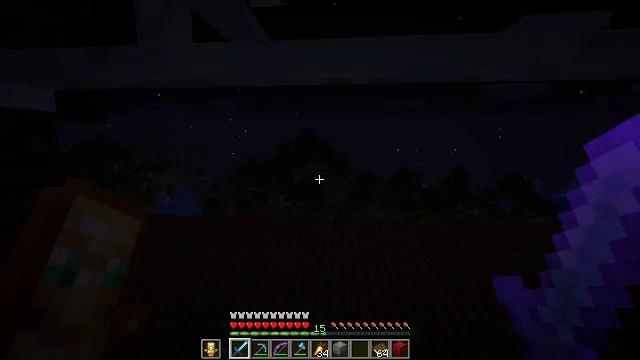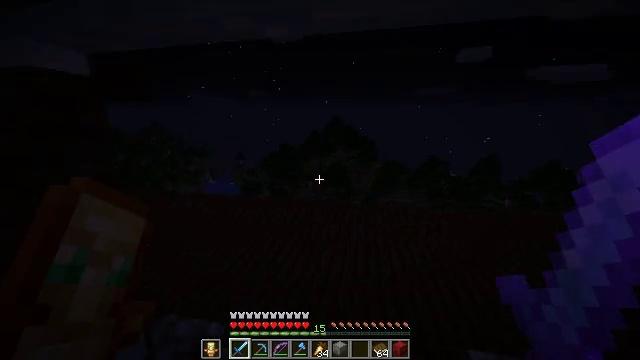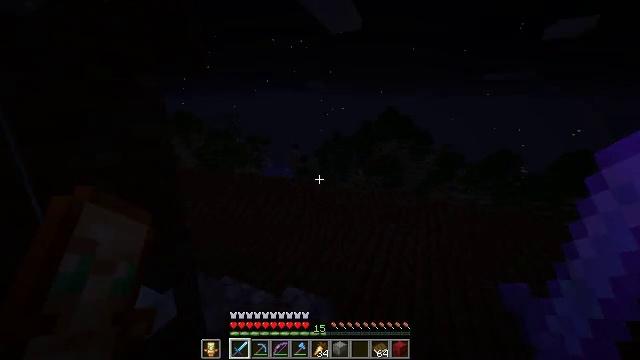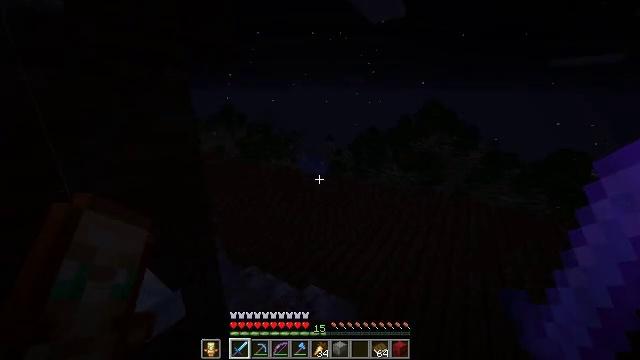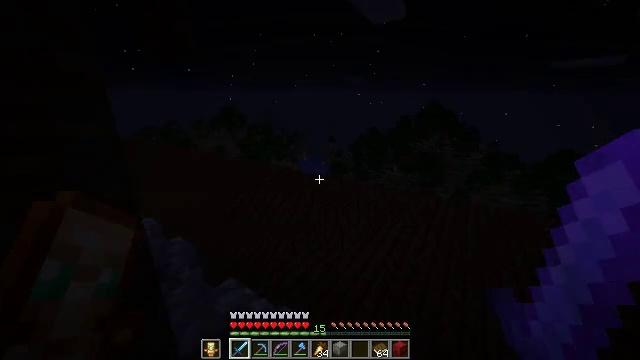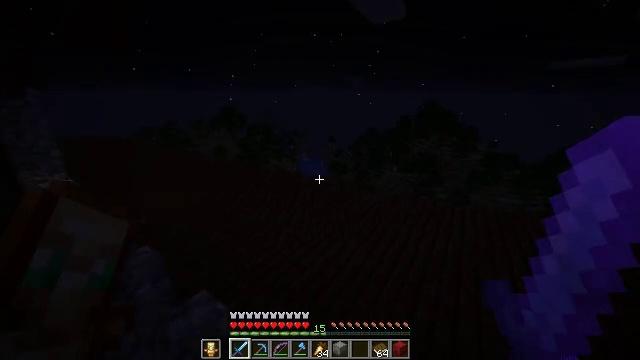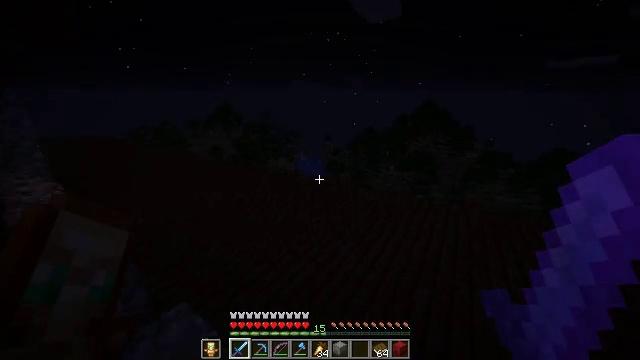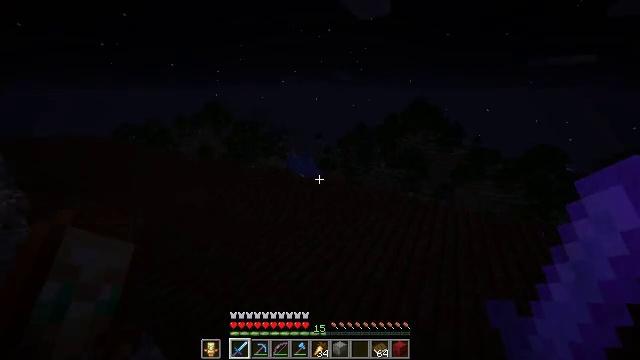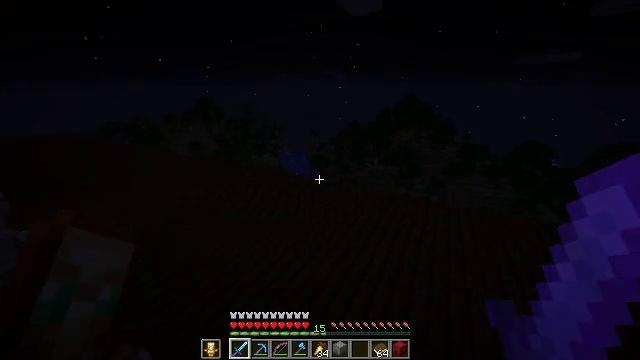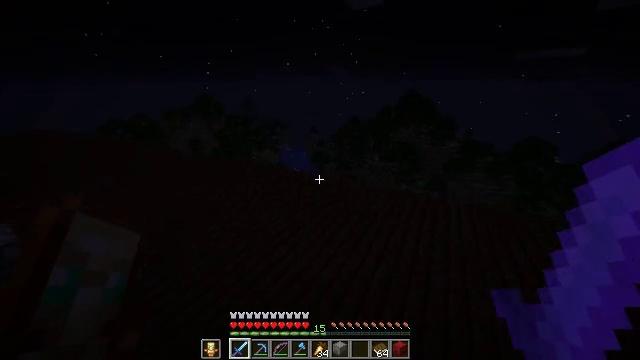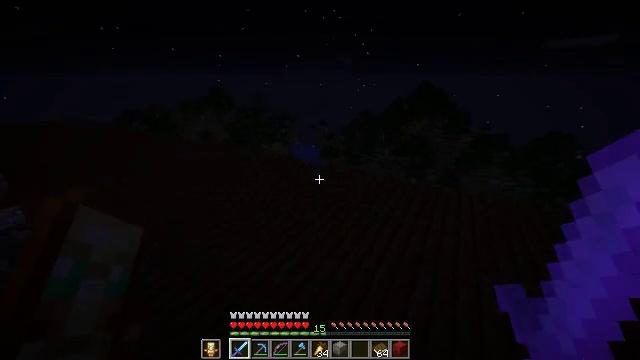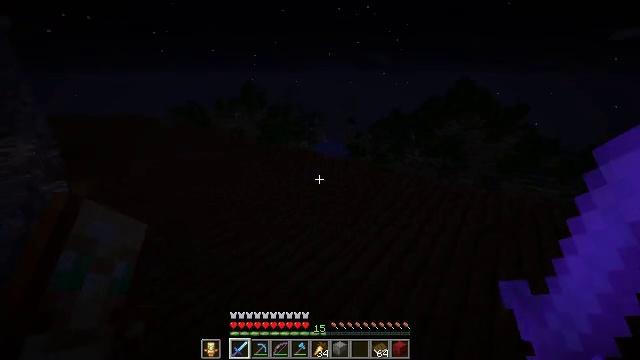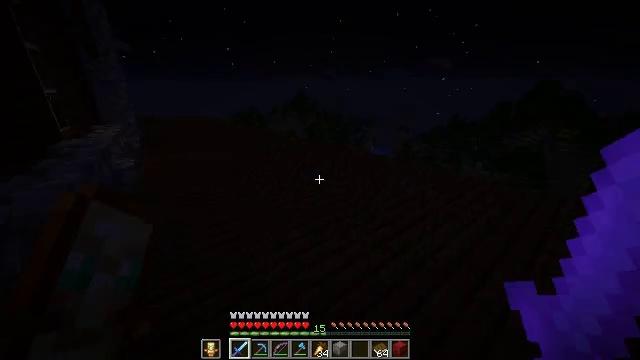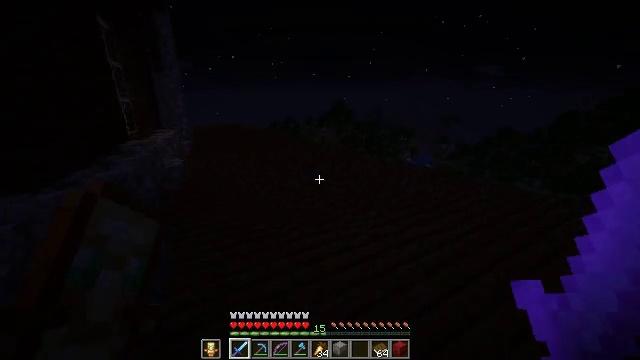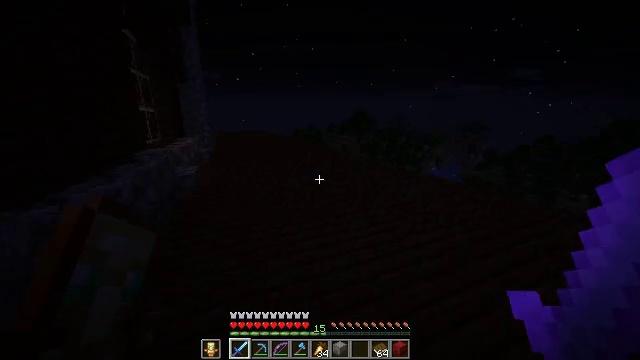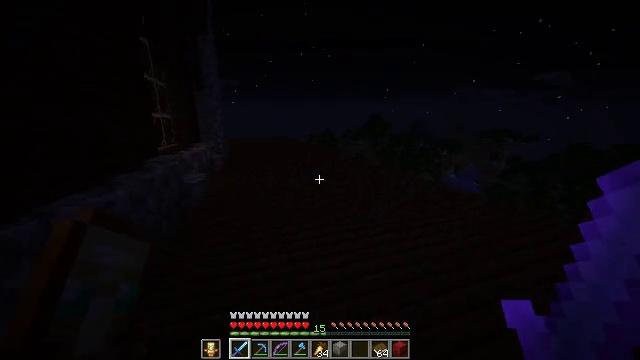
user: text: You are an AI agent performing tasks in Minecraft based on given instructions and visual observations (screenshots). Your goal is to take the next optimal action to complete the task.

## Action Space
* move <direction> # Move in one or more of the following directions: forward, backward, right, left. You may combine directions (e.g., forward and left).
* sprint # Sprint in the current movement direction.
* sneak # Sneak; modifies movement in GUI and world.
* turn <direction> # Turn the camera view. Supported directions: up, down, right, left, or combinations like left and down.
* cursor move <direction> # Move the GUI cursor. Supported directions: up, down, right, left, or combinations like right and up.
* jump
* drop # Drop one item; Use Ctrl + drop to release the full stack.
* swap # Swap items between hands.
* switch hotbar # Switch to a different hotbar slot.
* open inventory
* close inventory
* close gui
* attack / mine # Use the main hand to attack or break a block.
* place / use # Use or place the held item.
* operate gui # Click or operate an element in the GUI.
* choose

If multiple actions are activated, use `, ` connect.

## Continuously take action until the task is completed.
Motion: motion action
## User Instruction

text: Destroy the glass pane to clear a path.
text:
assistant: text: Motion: move forward, sprint, turn left and down
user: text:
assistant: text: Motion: move forward, sprint, turn left and down
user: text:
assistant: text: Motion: move forward and move right, sprint, turn left and down
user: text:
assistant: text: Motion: move forward and move right, sprint
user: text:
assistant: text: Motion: move forward and move right, sprint
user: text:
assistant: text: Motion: move forward and move right, sprint
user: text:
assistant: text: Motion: move forward and move right, sprint, turn right
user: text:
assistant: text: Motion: move forward and move right, sprint, turn right
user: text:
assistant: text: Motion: move forward, sprint, turn down
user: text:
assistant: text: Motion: move forward, sprint, turn left and down
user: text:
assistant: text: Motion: move forward, sprint, turn left
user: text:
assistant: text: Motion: move forward, sprint, turn left and up
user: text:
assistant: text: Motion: move forward, sprint, turn left and up
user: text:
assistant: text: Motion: move forward, sprint, turn left and up
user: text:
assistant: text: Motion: move forward, sprint, turn left and up
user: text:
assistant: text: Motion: move forward, sprint, turn left
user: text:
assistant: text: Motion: move forward, sprint, turn left
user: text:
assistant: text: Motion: move forward, sprint, turn left, jump
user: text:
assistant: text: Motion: move forward, sprint, jump
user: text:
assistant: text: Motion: move forward, sprint, jump
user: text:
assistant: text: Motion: move forward, sprint, turn left, jump
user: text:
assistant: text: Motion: move forward, sprint, turn left, jump
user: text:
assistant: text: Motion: move forward, sprint, jump
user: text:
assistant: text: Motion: move forward, sprint, jump
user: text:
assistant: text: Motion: move forward, sprint, jump
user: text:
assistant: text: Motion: move forward, sprint, jump
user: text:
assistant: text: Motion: move forward, sprint, turn left, jump
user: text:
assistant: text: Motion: move forward, sprint, turn left and down, jump
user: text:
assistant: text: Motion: move forward, sprint, turn left and down, jump
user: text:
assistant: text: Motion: turn left